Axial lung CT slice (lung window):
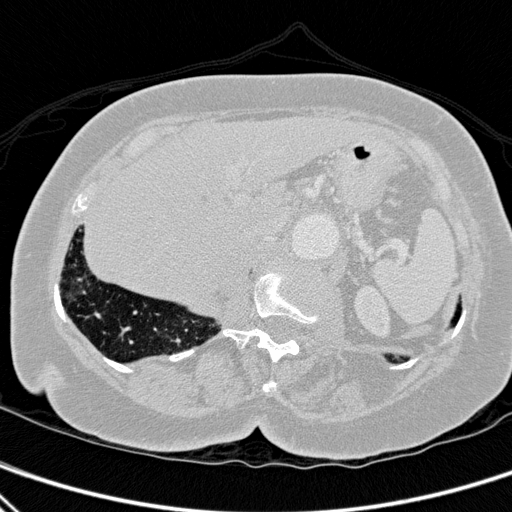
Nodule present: no